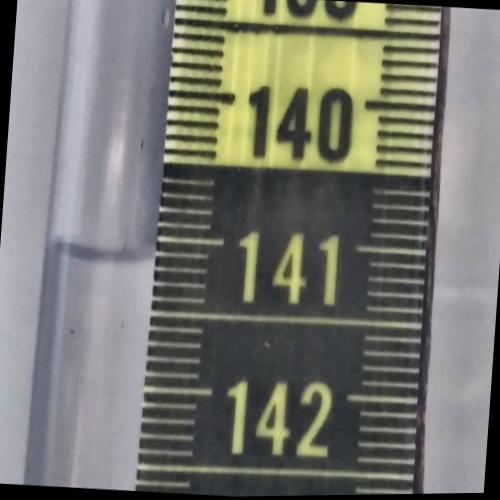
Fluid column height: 141.1 cm